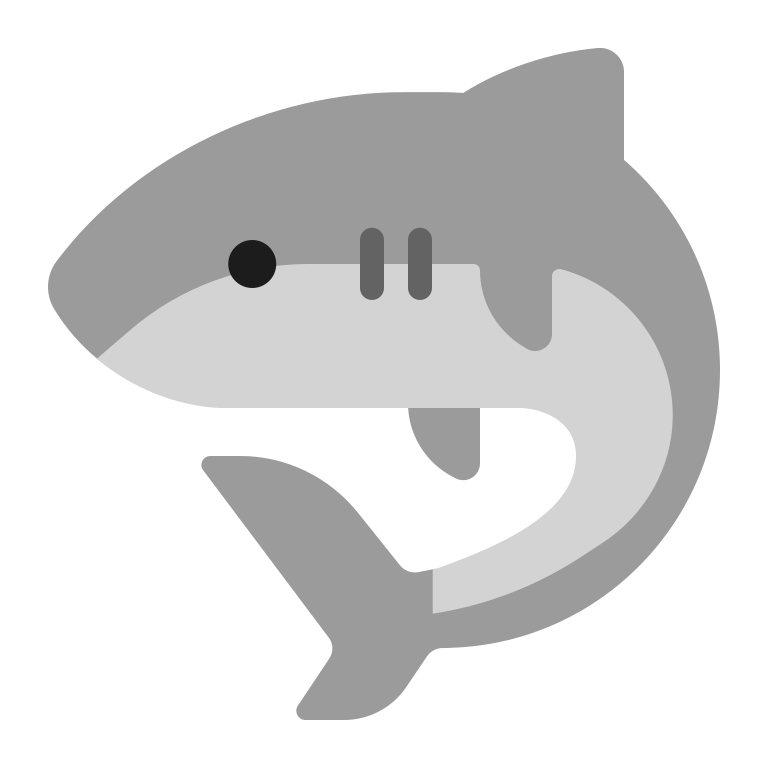
shark flat